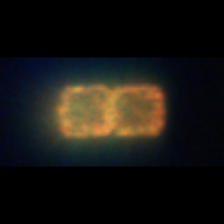
Taxon: Lauderia_Hemiaulus
Group: Diatoms